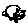
Label: cat